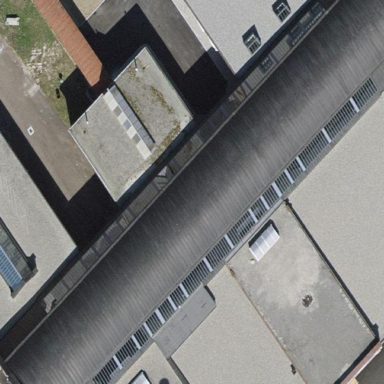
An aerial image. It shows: Industrial building that serves as arts center.